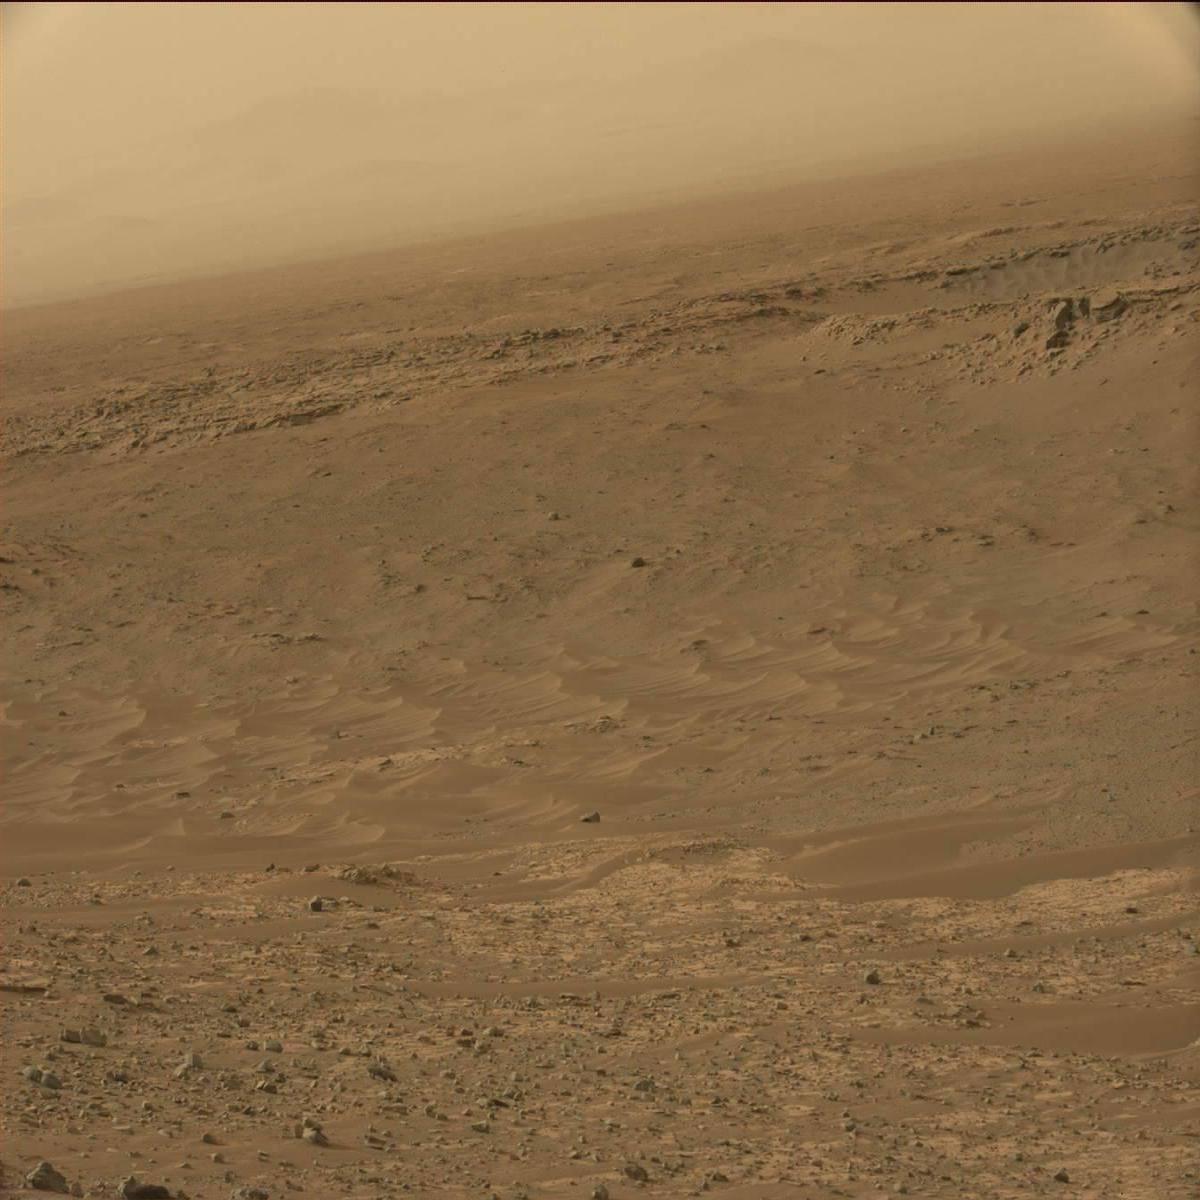
Terrain classes present: Bedrock, Ridge, Rock, Sand / Soil, Sky